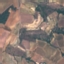
Land use / land cover class: PermanentCrop